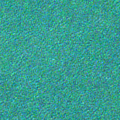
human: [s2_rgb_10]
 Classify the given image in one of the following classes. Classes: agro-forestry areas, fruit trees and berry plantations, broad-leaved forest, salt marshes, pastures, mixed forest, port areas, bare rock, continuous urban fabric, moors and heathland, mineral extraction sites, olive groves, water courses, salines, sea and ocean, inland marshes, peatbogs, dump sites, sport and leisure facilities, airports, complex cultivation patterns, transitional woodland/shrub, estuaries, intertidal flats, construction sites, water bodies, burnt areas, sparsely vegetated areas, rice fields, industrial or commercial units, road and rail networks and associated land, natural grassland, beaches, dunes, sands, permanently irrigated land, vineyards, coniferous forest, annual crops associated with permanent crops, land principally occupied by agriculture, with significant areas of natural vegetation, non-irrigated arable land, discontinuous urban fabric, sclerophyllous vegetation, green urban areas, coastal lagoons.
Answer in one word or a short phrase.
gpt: sea and ocean